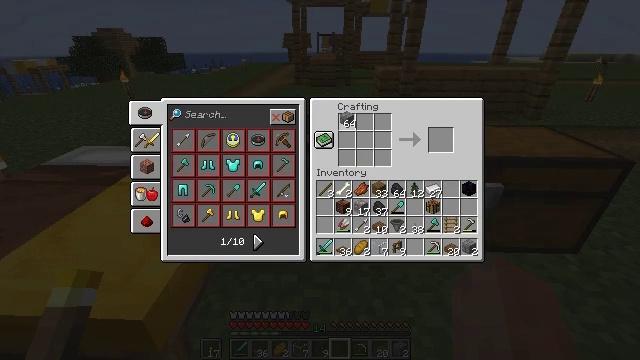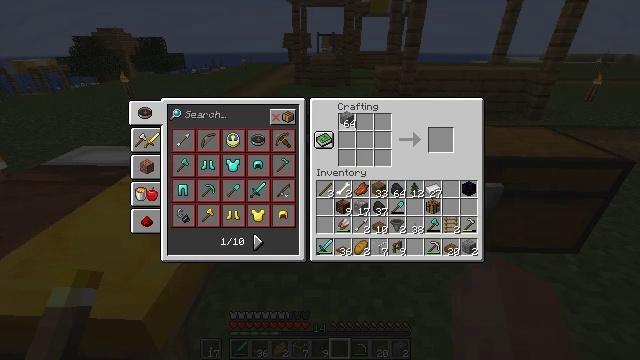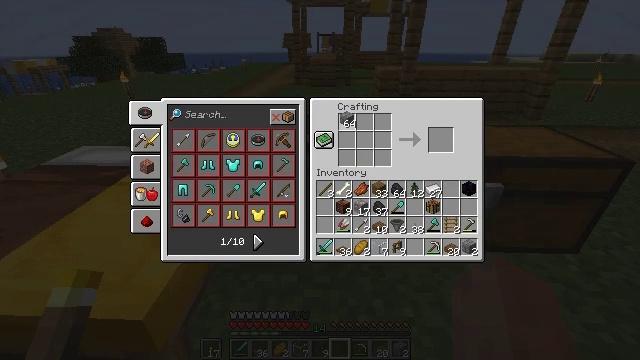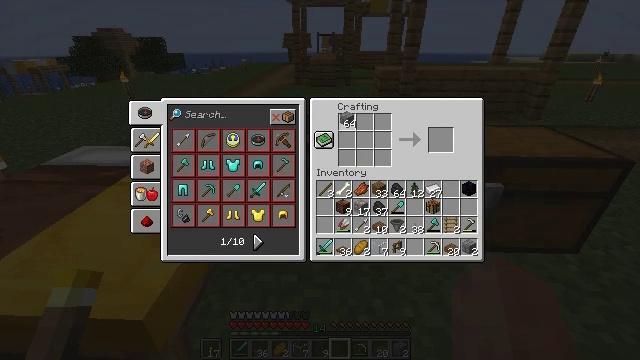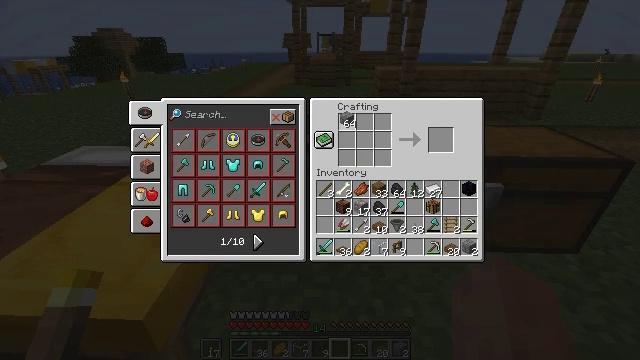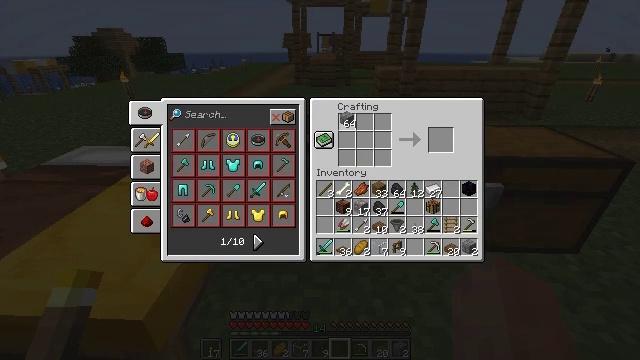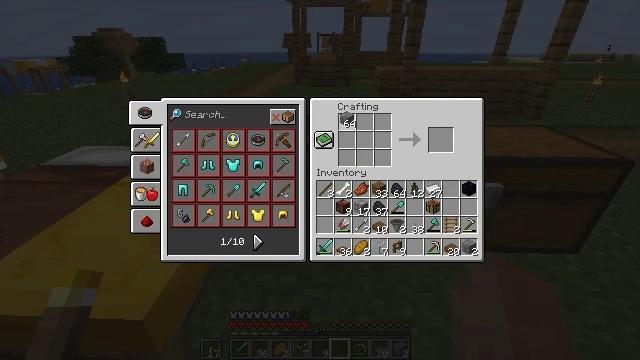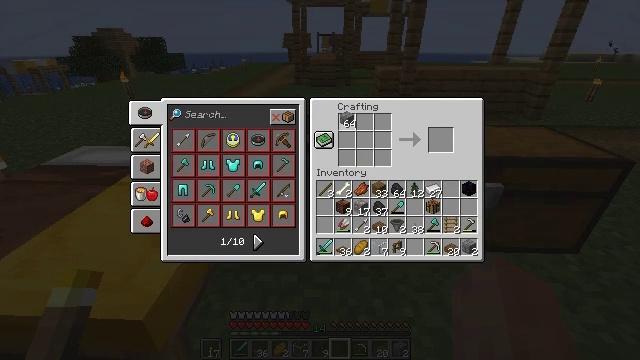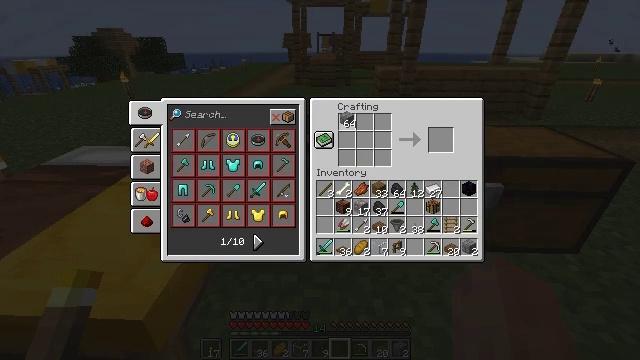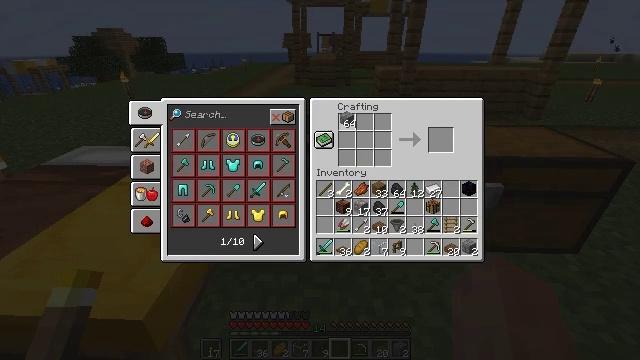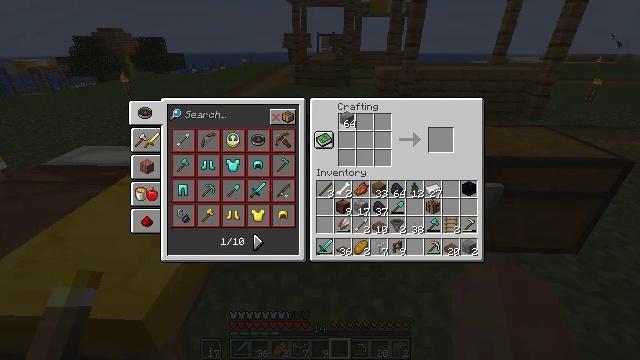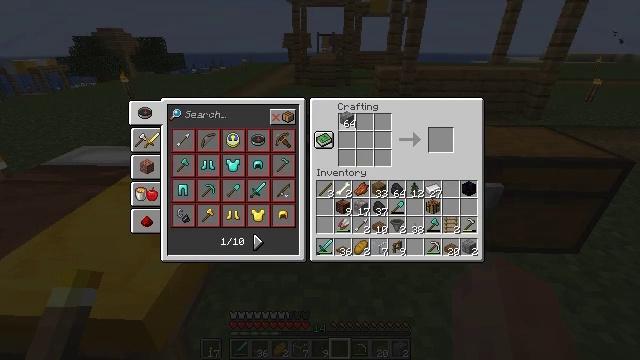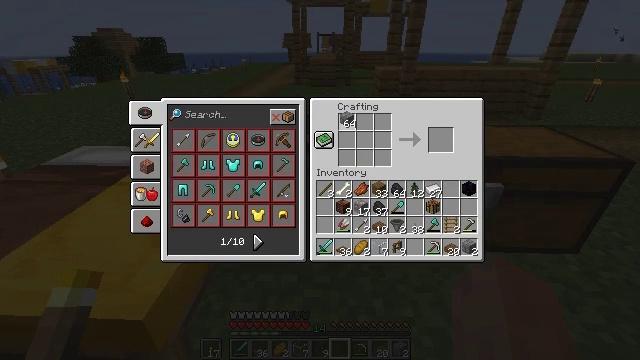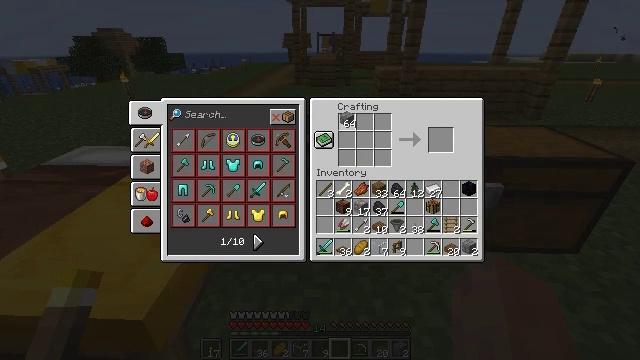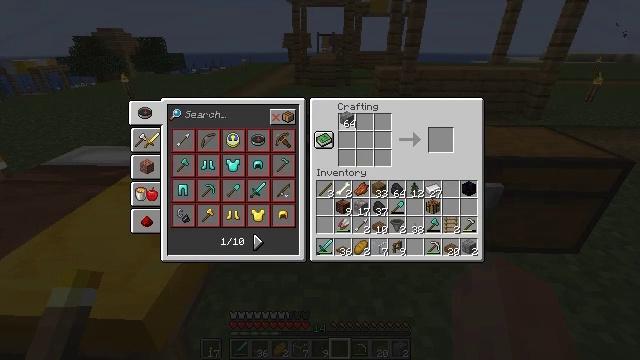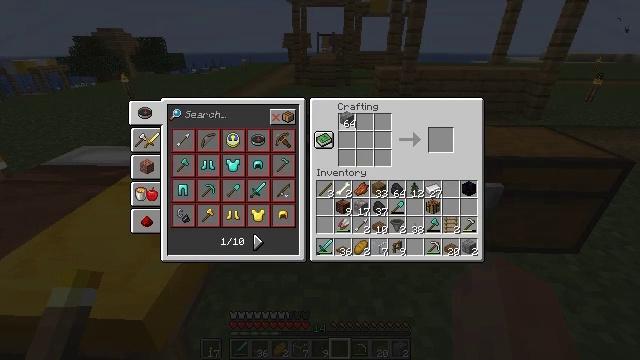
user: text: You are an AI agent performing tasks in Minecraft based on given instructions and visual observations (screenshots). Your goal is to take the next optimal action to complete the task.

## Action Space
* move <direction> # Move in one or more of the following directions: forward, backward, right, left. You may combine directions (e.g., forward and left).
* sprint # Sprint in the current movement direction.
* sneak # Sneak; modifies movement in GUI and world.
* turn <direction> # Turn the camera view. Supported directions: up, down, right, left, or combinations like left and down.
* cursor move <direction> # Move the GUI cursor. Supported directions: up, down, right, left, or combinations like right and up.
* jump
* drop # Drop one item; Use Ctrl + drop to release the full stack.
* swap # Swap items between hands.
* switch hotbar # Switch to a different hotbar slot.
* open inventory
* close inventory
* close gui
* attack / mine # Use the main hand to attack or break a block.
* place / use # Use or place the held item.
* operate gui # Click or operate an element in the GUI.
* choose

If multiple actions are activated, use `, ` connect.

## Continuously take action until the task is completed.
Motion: motion action
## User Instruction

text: Craft a set of stone brick stairs.
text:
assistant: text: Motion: no_op
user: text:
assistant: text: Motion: no_op
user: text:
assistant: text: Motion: no_op
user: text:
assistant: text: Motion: no_op
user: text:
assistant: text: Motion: no_op
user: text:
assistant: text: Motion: no_op
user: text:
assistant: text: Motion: no_op
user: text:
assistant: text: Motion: no_op
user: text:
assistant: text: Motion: no_op
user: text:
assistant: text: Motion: no_op
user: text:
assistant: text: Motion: no_op
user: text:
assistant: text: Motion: no_op
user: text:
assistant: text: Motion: no_op
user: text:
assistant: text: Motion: no_op
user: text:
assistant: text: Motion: no_op
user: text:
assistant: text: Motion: no_op
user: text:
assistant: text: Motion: no_op
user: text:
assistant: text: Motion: no_op
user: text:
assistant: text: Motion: no_op
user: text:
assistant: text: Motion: no_op
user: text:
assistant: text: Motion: no_op
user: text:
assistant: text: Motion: no_op
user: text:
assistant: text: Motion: no_op
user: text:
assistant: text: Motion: no_op
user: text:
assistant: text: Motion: no_op
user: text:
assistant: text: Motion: no_op
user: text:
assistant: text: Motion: no_op
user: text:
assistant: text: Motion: no_op
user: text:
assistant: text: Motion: no_op
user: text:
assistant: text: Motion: operate gui